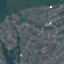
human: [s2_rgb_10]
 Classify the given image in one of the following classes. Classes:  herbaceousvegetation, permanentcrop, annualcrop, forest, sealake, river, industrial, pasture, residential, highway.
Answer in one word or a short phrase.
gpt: Residential